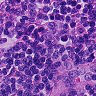
Metastatic tissue present: no